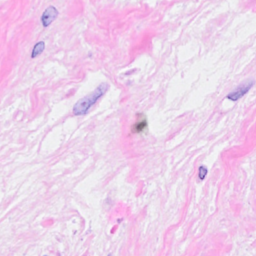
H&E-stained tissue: Breast